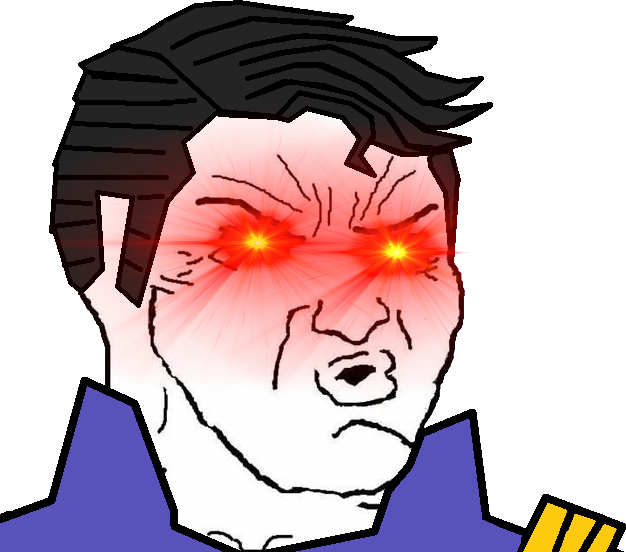
Label: 5_Hooker